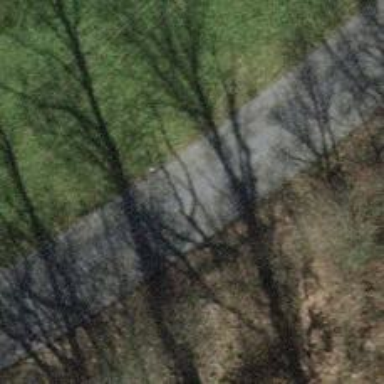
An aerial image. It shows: Tertiary road with asphalt surface.